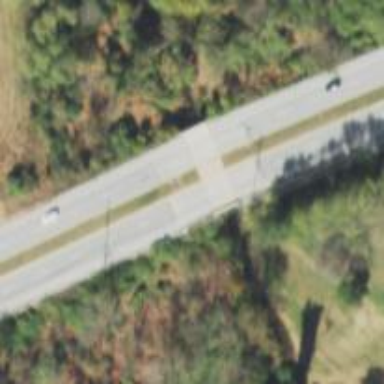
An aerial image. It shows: Trunk highway bridge.